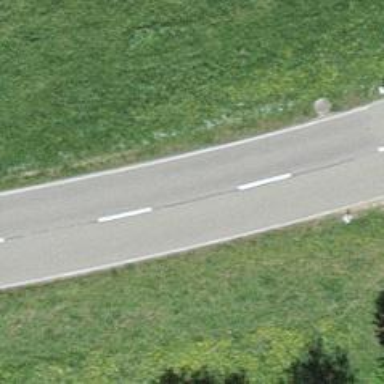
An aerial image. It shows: Secondary road with paved surface.